Question: I made a custom 'UITableViewCell' in Interface Builder (Storyboard) and imported it to my project via '#import CustomTableViewCell.h'.
Everything works fine, but the cell is only loaded in selected state.

I want the cell to be loaded in every row by init.
P.S. The slider and text field connections work fine. I also made all of the IB Connections.
'CustomTableViewCell.m'
'''
#import "CustomTableViewCell.h"
@implementation CustomTableViewCell
@synthesize sliderLabel, slider;
- (id)initWithStyle:(UITableViewCellStyle)style reuseIdentifier:(NSString *)reuseIdentifier
{
self = [super initWithStyle:style reuseIdentifier:reuseIdentifier];
if (self) {
// Initialization code
}
return self;
}
- (void)setSelected:(BOOL)selected animated:(BOOL)animated
{
[super setSelected:selected animated:animated];
// Configure the view for the selected state
}
- (IBAction)getSliderValuesWithValue:(UISlider *)sender
{
sliderLabel.text = [NSString stringWithFormat:@"%i / 100", (int) roundf(sender.value)];
}
@end
'''
'Further Code'
'''
- (CustomTableViewCell *)tableView:(UITableView *)tableView cellForRowAtIndexPath:(NSIndexPath *)indexPath
{
static NSString *CellIdentifier = @"Kriterium";
CustomTableViewCell *cell = [tableView dequeueReusableCellWithIdentifier:CellIdentifier];
if (cell == nil) {
cell = [[CustomTableViewCell alloc] initWithStyle:UITableViewCellStyleDefault reuseIdentifier:CellIdentifier];
}
// Configure the cell...
cell.textLabel.text = [NSString stringWithFormat:@"%@", [listOfItems objectAtIndex:indexPath.row]];
return cell;
}
'''
P.S. If I add some Buttons etc. programmatically in the above method it works. But I want to design the rows in IB. There has to be a solution.
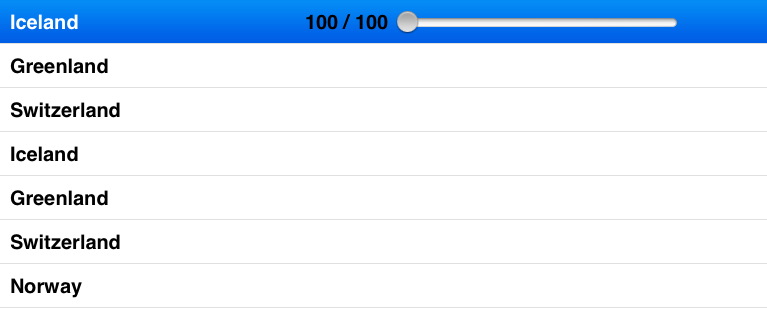
Answer: Okay ... strange things happening here ... ;-) The problem was this line:
'''
cell.textLabel.text = [NSString stringWithFormat:@"%@", [listOfItems objectAtIndex:indexPath.row]];
'''
Leaving it out did the trick. I had to add another 'UILabel' to my CustomCell which I fill with text.
Filling the standard 'UITableViewCell.textLabel.text' seems to overwrite the PrototypeCells.
... too much customization hurts. ;-)
Thanks anyway! :)